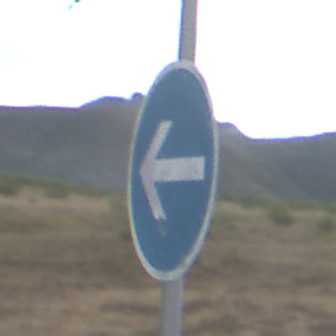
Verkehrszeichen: VorgeschriebeneFahrtrichtungHierLinks
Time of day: Midday
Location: Outdoor (Nature)
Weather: PartlyCloudy
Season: NotSpecified
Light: Natural